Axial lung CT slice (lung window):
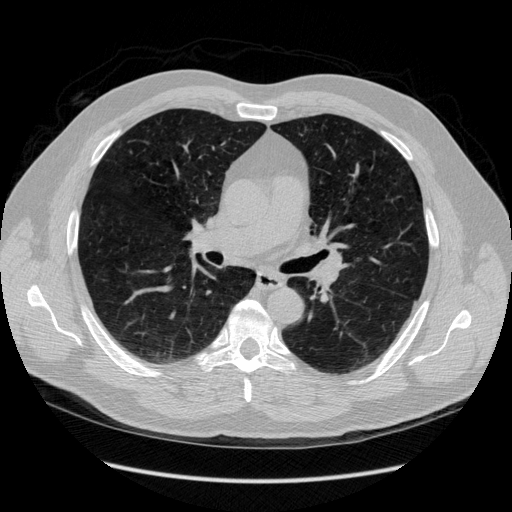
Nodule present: no